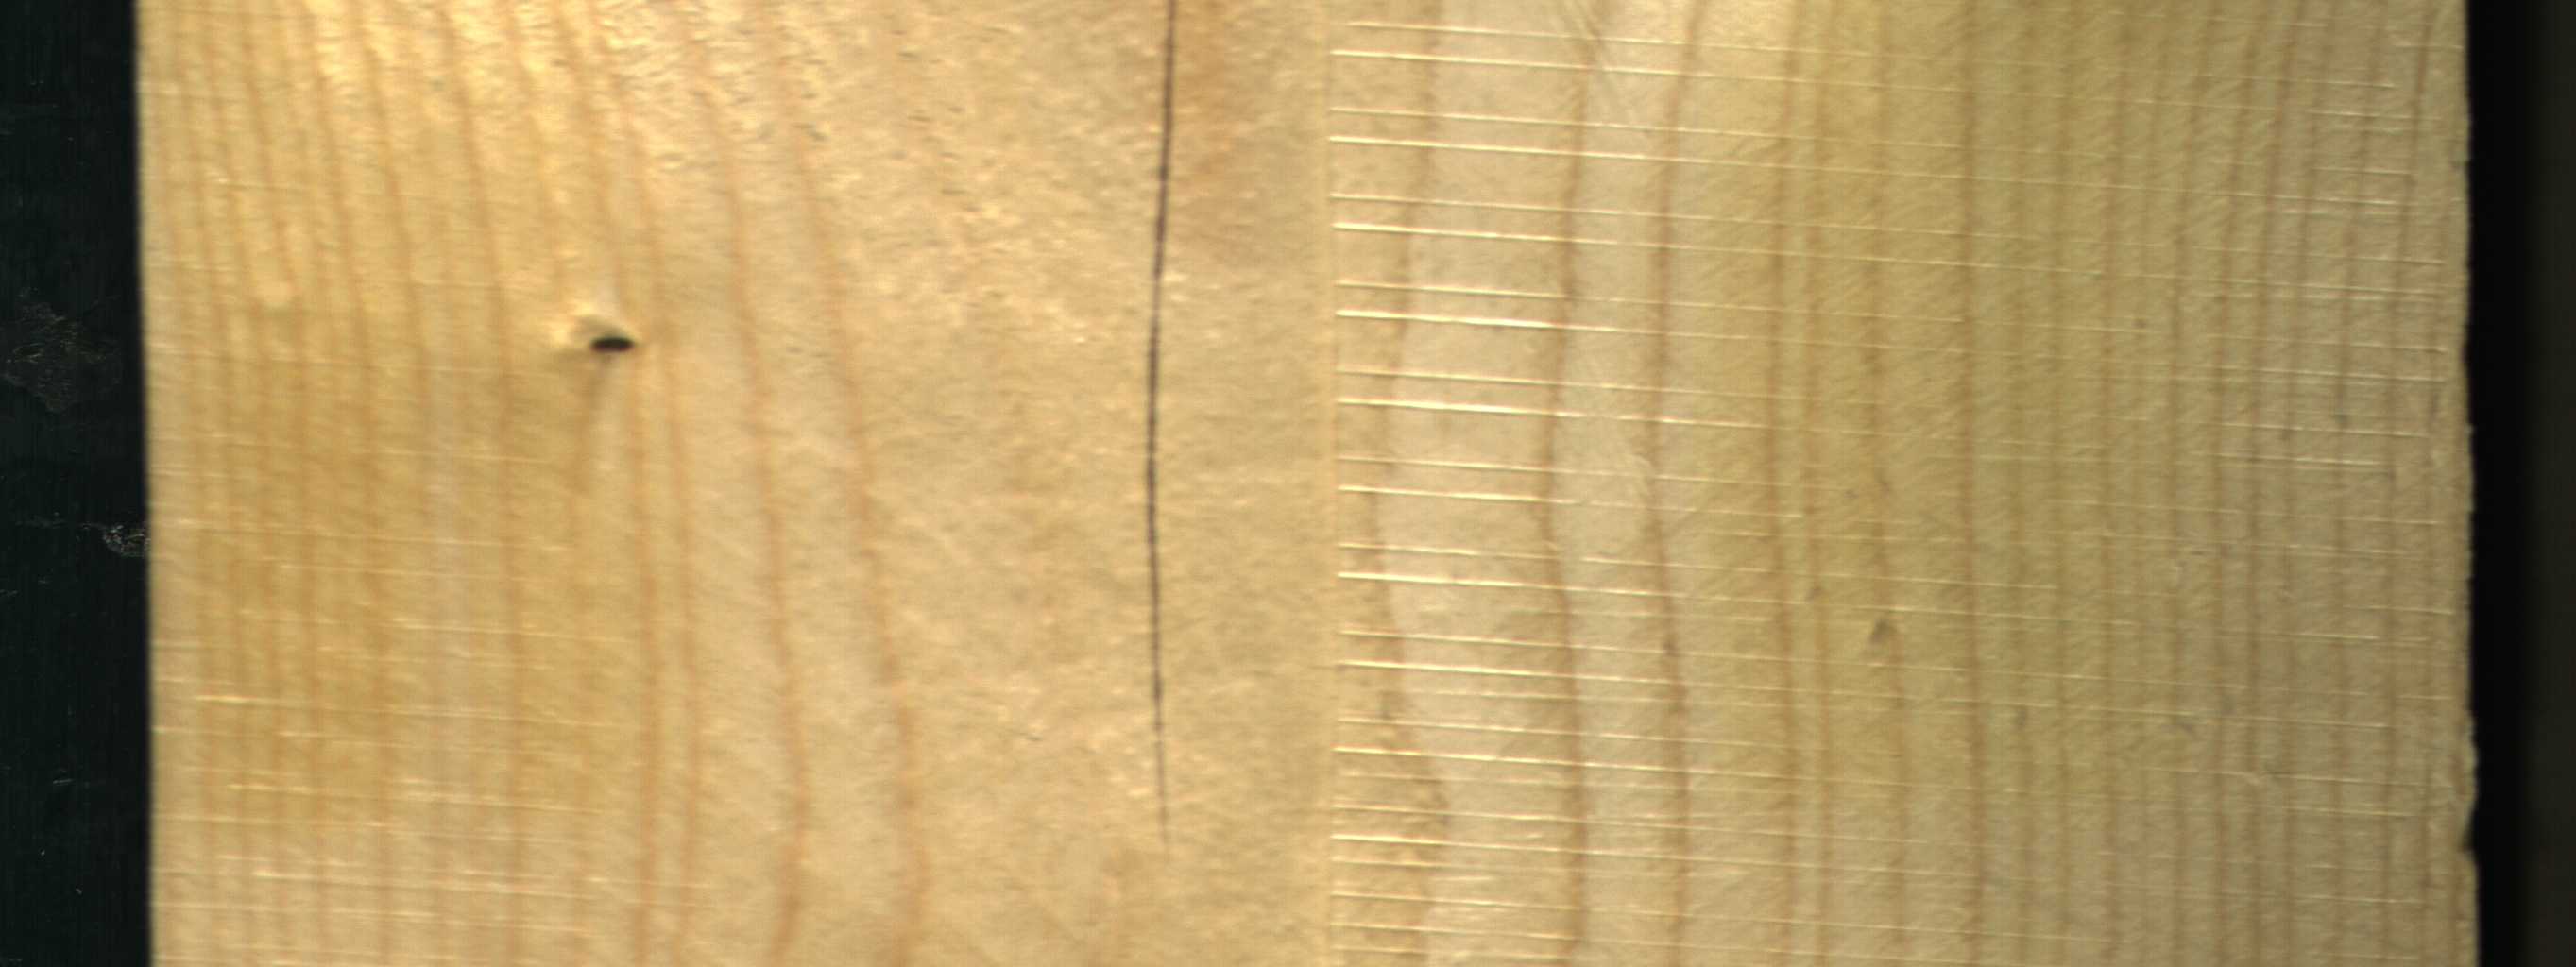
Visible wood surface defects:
Crack
Dead_Knot